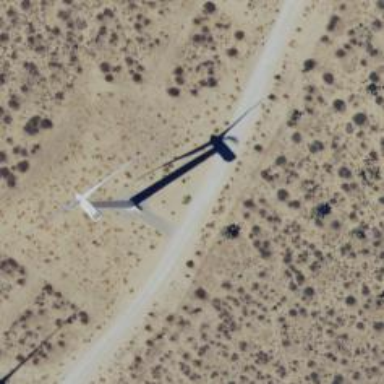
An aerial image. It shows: Wind power generator with horizontal axis wind turbine manufactured by Vestas.